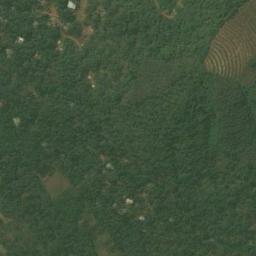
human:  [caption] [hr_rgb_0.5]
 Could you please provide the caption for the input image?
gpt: The forest has a lot of dense dark green trees and some trees and some clearings are also in the forest .

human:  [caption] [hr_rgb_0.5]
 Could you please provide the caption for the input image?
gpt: The forest is next to the bare land .

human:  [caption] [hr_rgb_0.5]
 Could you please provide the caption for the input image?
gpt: A large dense mixed dark green and light green forest beside a yellow land .

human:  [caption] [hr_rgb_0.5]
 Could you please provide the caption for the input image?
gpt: This is a dense forest .

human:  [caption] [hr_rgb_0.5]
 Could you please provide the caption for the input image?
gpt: A dense forest beside a brown farmland .